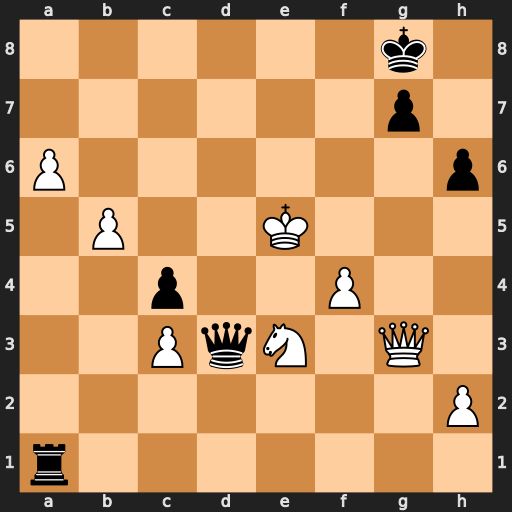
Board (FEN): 6k1/6p1/P6p/1P2K3/2p2P2/2PqN1Q1/7P/r7
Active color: w
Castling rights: -
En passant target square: -
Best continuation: Nf5 Qd7 Qxg7+ Qxg7+ Nxg7